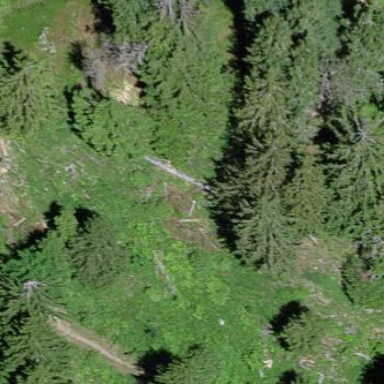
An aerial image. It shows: Forest area.